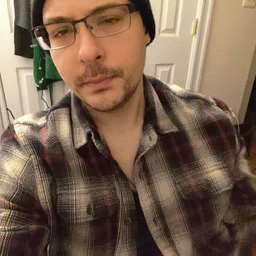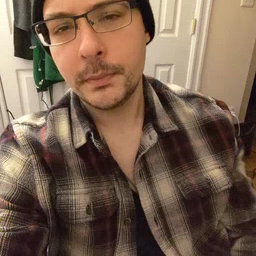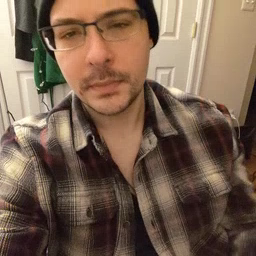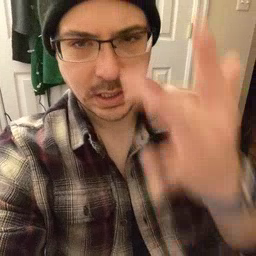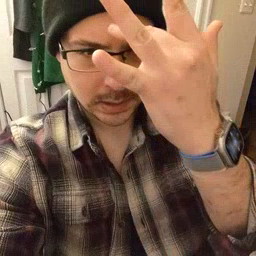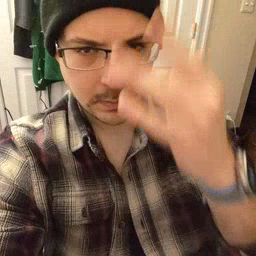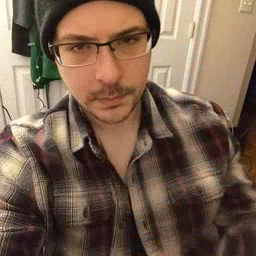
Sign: sick